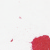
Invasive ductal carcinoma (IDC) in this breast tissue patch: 0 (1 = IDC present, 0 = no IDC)